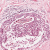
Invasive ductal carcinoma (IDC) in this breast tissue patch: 0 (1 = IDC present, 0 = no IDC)